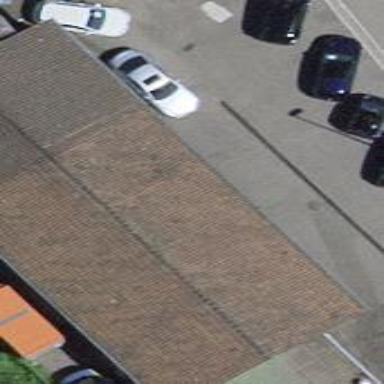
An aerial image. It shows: Shop that sells cars.